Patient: sex M, age 66
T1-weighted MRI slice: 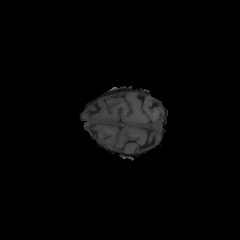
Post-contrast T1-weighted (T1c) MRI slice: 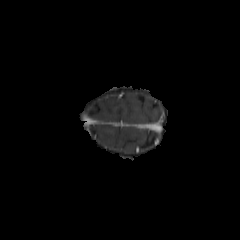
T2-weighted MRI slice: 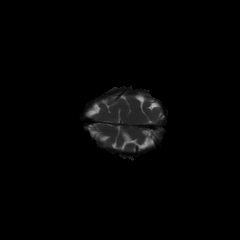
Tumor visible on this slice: no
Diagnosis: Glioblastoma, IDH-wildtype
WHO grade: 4